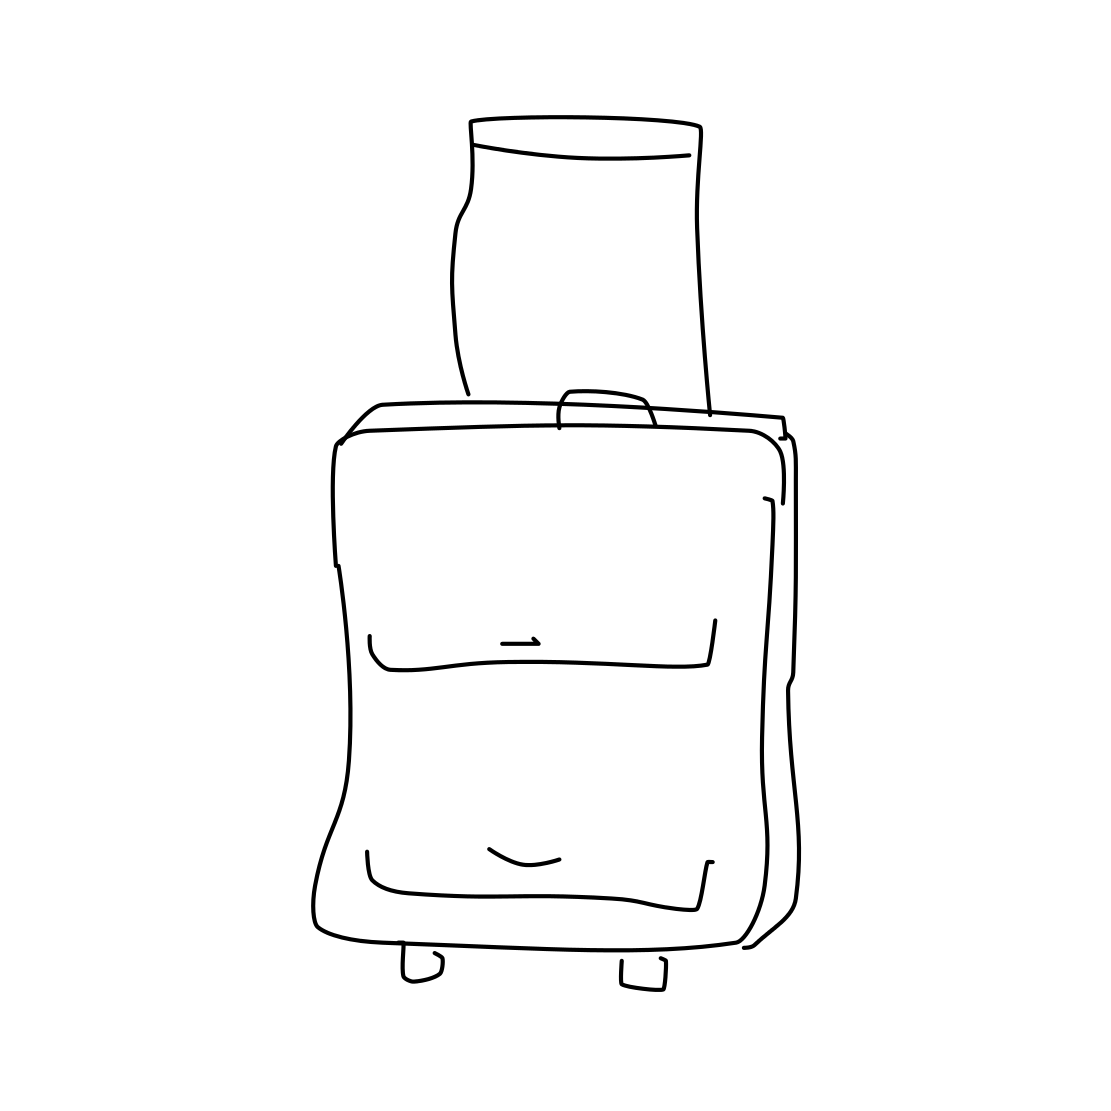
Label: suitcase